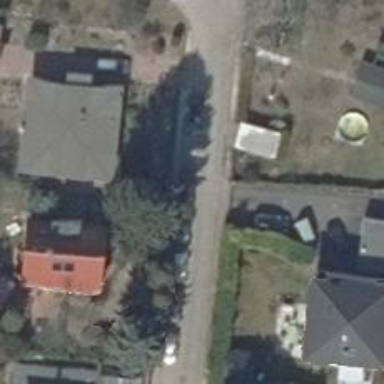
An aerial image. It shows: Residential road.